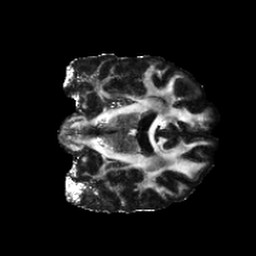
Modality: FA
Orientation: coronal
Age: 30
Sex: male
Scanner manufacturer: siemens
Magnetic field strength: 6.98 T
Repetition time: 7.776 s
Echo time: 0.076 s